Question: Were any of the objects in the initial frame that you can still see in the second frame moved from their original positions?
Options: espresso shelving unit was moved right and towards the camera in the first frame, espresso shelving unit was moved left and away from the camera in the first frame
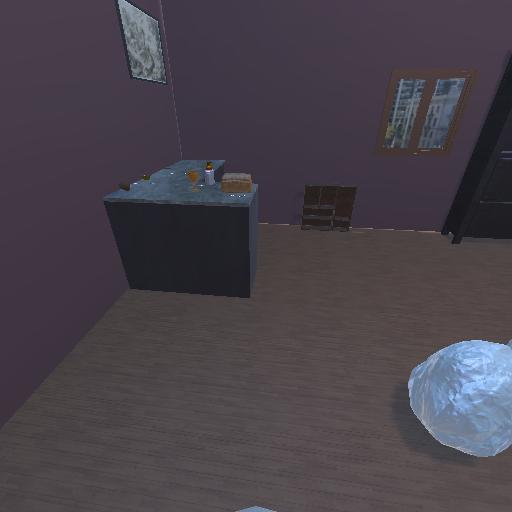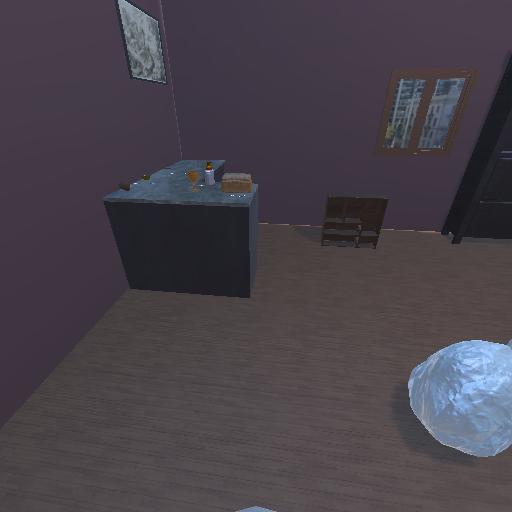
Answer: espresso shelving unit was moved right and towards the camera in the first frame